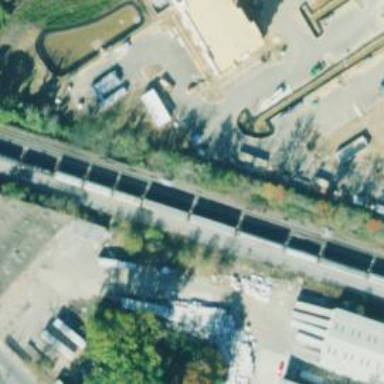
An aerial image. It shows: Railway siding for service.